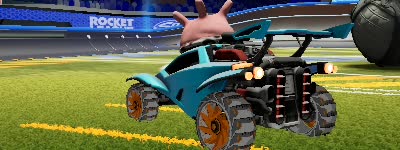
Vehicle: octane